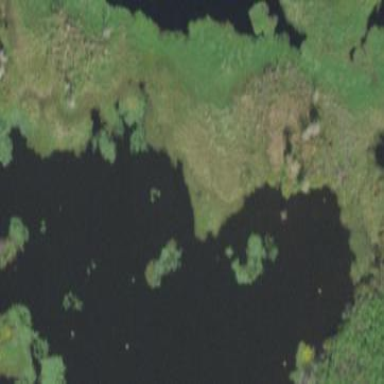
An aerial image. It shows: Marshy wetland area.